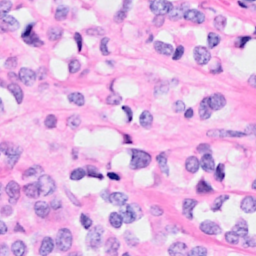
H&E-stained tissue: Breast